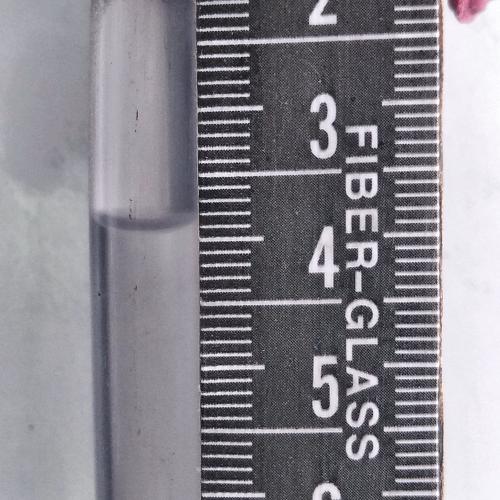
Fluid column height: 3.9 cm